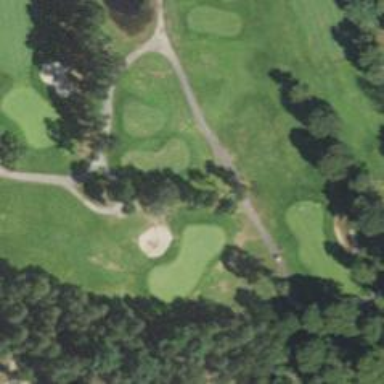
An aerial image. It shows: Path used for both walking and golf.